Field crop: tomato
Growth stage: 2
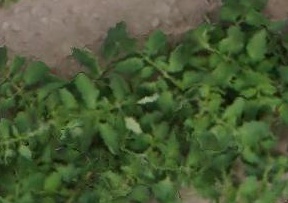
Species: tomato